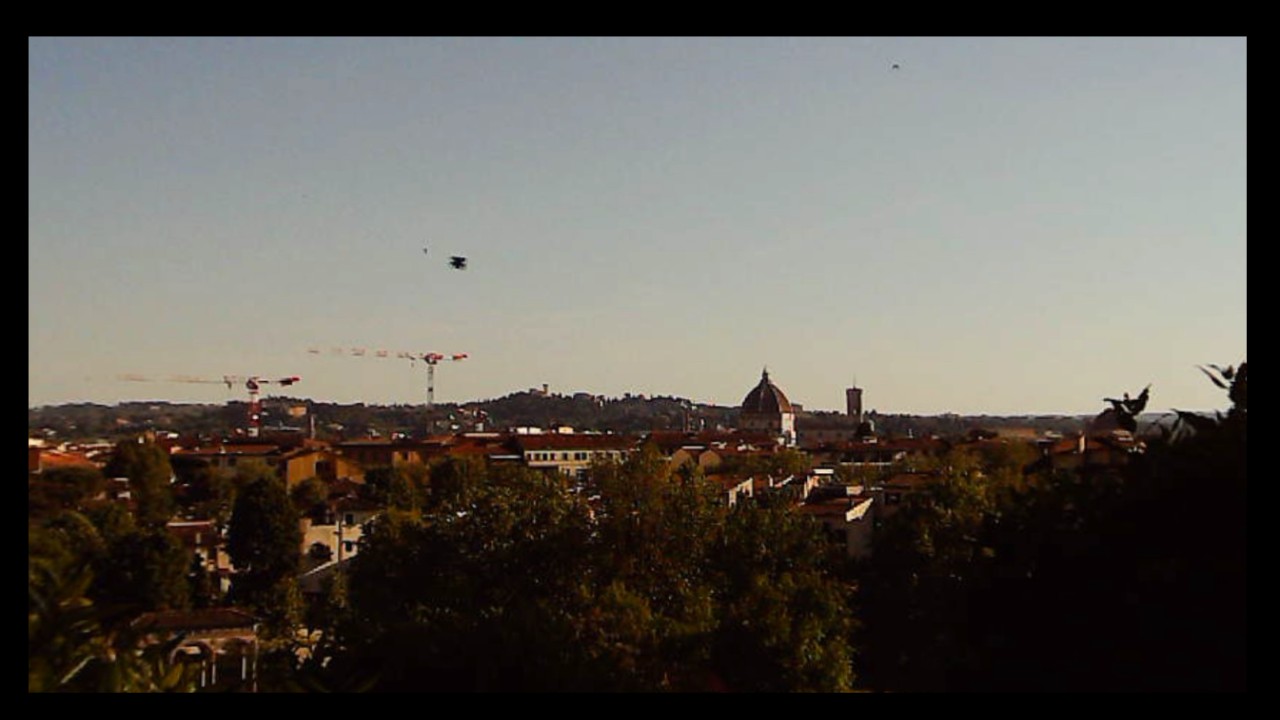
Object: Betafpv air75